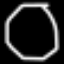
Label: octagon